Question: I am working on a form and I want to create a filter based on an array that comes from a "tag input".
Using some frontend frameworks I already got an Input that shows tags using the following code:

'''
<form action="/tags" method="POST">
<div class="form-group">
<label class="form-label">Tags</label>
<input class="form-control" type="text" data-role="tagsinput" ></input>
</div>
<button type="submit">Enviar</button>
</form>
'''
Which other properties I must include in HTML and how it works on the JS code side? I expect to store each "tag" as an element of an array on some variable.
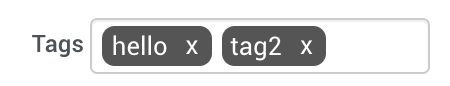
Answer: If you are using jQuery tagsinput plugin, you can access the value using
'''
$("#tagsinput").val()
'''
This will return a string with each value separated by comma. eg:- 'hello,tag2'
To get an array from it, you can call the string split function.
'''
const valuesArray = $("#tagsinput").val().split(",");
'''
Your html would look like
'''
<form id="tagsform" action="/tags" method="POST">
<input
id="tagsinput"
type="text"
value="Amsterdam,Washington,Sydney,Beijing,Cairo"
data-role="tagsinput"
placeholder="Add tags"
/>
<button type="submit">Enviar</button>
<div id="array"></div>
</form>
'''
And JS would look like
'''
<script type="text/javascript">
$("#tagsform").on("submit", e => {
e.preventDefault();
const valuesArray = $("#tagsinput").val().split(",");
$("#array").html(JSON.stringify(valuesArray));
console.log(values);
});
</script>
'''
See the below SO Snippet for full code and click Run to see it in action.
'''
$("#tagsform").on("submit", (e) => {
e.preventDefault();
const values = $("#tagsinput").val().split(",");
$("#array").html(JSON.stringify(values));
console.log(values);
})
'''
'''
<link rel="stylesheet" href="https://maxcdn.bootstrapcdn.com/bootstrap/3.3.7/css/bootstrap.min.css" integrity="sha384-BVYiiSIFeK1dGmJRAkycuHAHRg32OmUcww7on3RYdg4Va+PmSTsz/K68vbdEjh4u" crossorigin="anonymous" />
<link href="https://cdnjs.cloudflare.com/ajax/libs/bootstrap-tagsinput/0.8.0/bootstrap-tagsinput.css" rel="stylesheet" type="text/css" crossorigin="anonymous" />
<!-- JQuery and tagsinput plugin -->
<script src="https://code.jquery.com/jquery-3.2.1.slim.min.js" integrity="sha384-KJ3o2DKtIkvYIK3UENzmM7KCkRr/rE9/Qpg6aAZGJwFDMVNA/GpGFF93hXpG5KkN" crossorigin="anonymous"></script>
<script src="https://cdnjs.cloudflare.com/ajax/libs/bootstrap-tagsinput/0.8.0/bootstrap-tagsinput.js"></script>
<!-- Latest compiled and minified JavaScript -->
<script src="https://maxcdn.bootstrapcdn.com/bootstrap/3.3.7/js/bootstrap.min.js" integrity="sha384-Tc5IQib027qvyjSMfHjOMaLkfuWVxZxUPnCJA7l2mCWNIpG9mGCD8wGNIcPD7Txa" crossorigin="anonymous"></script>
<div style="width: 70%; margin: auto;">
<form id="tagsform" action="/tags" method="POST">
<input id="tagsinput" type="text" value="Amsterdam,Washington,Sydney,Beijing,Cairo" data-role="tagsinput" placeholder="Add tags" />
<button type="submit">Enviar</button>
<div id="array"></div>
</form>
</div>
'''